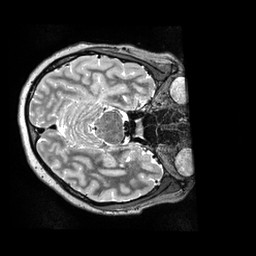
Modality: T2w
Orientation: axial
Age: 24
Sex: female
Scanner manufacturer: siemens
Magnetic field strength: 3 T
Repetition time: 3.2 s
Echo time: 0.564 s